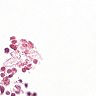
Metastatic tissue present: no